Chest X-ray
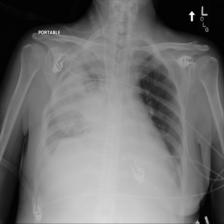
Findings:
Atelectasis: positive
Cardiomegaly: negative
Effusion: positive
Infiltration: positive
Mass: negative
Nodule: negative
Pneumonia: negative
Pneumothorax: negative
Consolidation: positive
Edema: negative
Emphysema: negative
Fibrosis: negative
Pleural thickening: positive
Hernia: negative